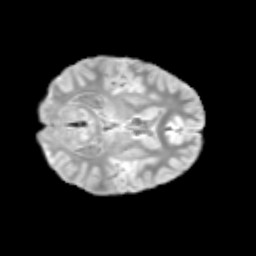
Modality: T2w
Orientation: axial
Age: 11
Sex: male
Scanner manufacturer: siemens
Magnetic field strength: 3 T
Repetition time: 3.8 s
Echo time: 0.07 s